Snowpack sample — Loveland Pass, Silver Plume, Colorado, USA (2/11/26, 12:00 PM MST)
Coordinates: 39.663, -105.886
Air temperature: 35 °F
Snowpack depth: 82 cm
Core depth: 40 cm
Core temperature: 23 °F
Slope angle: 13°, slope face: 12°
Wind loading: high
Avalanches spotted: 1
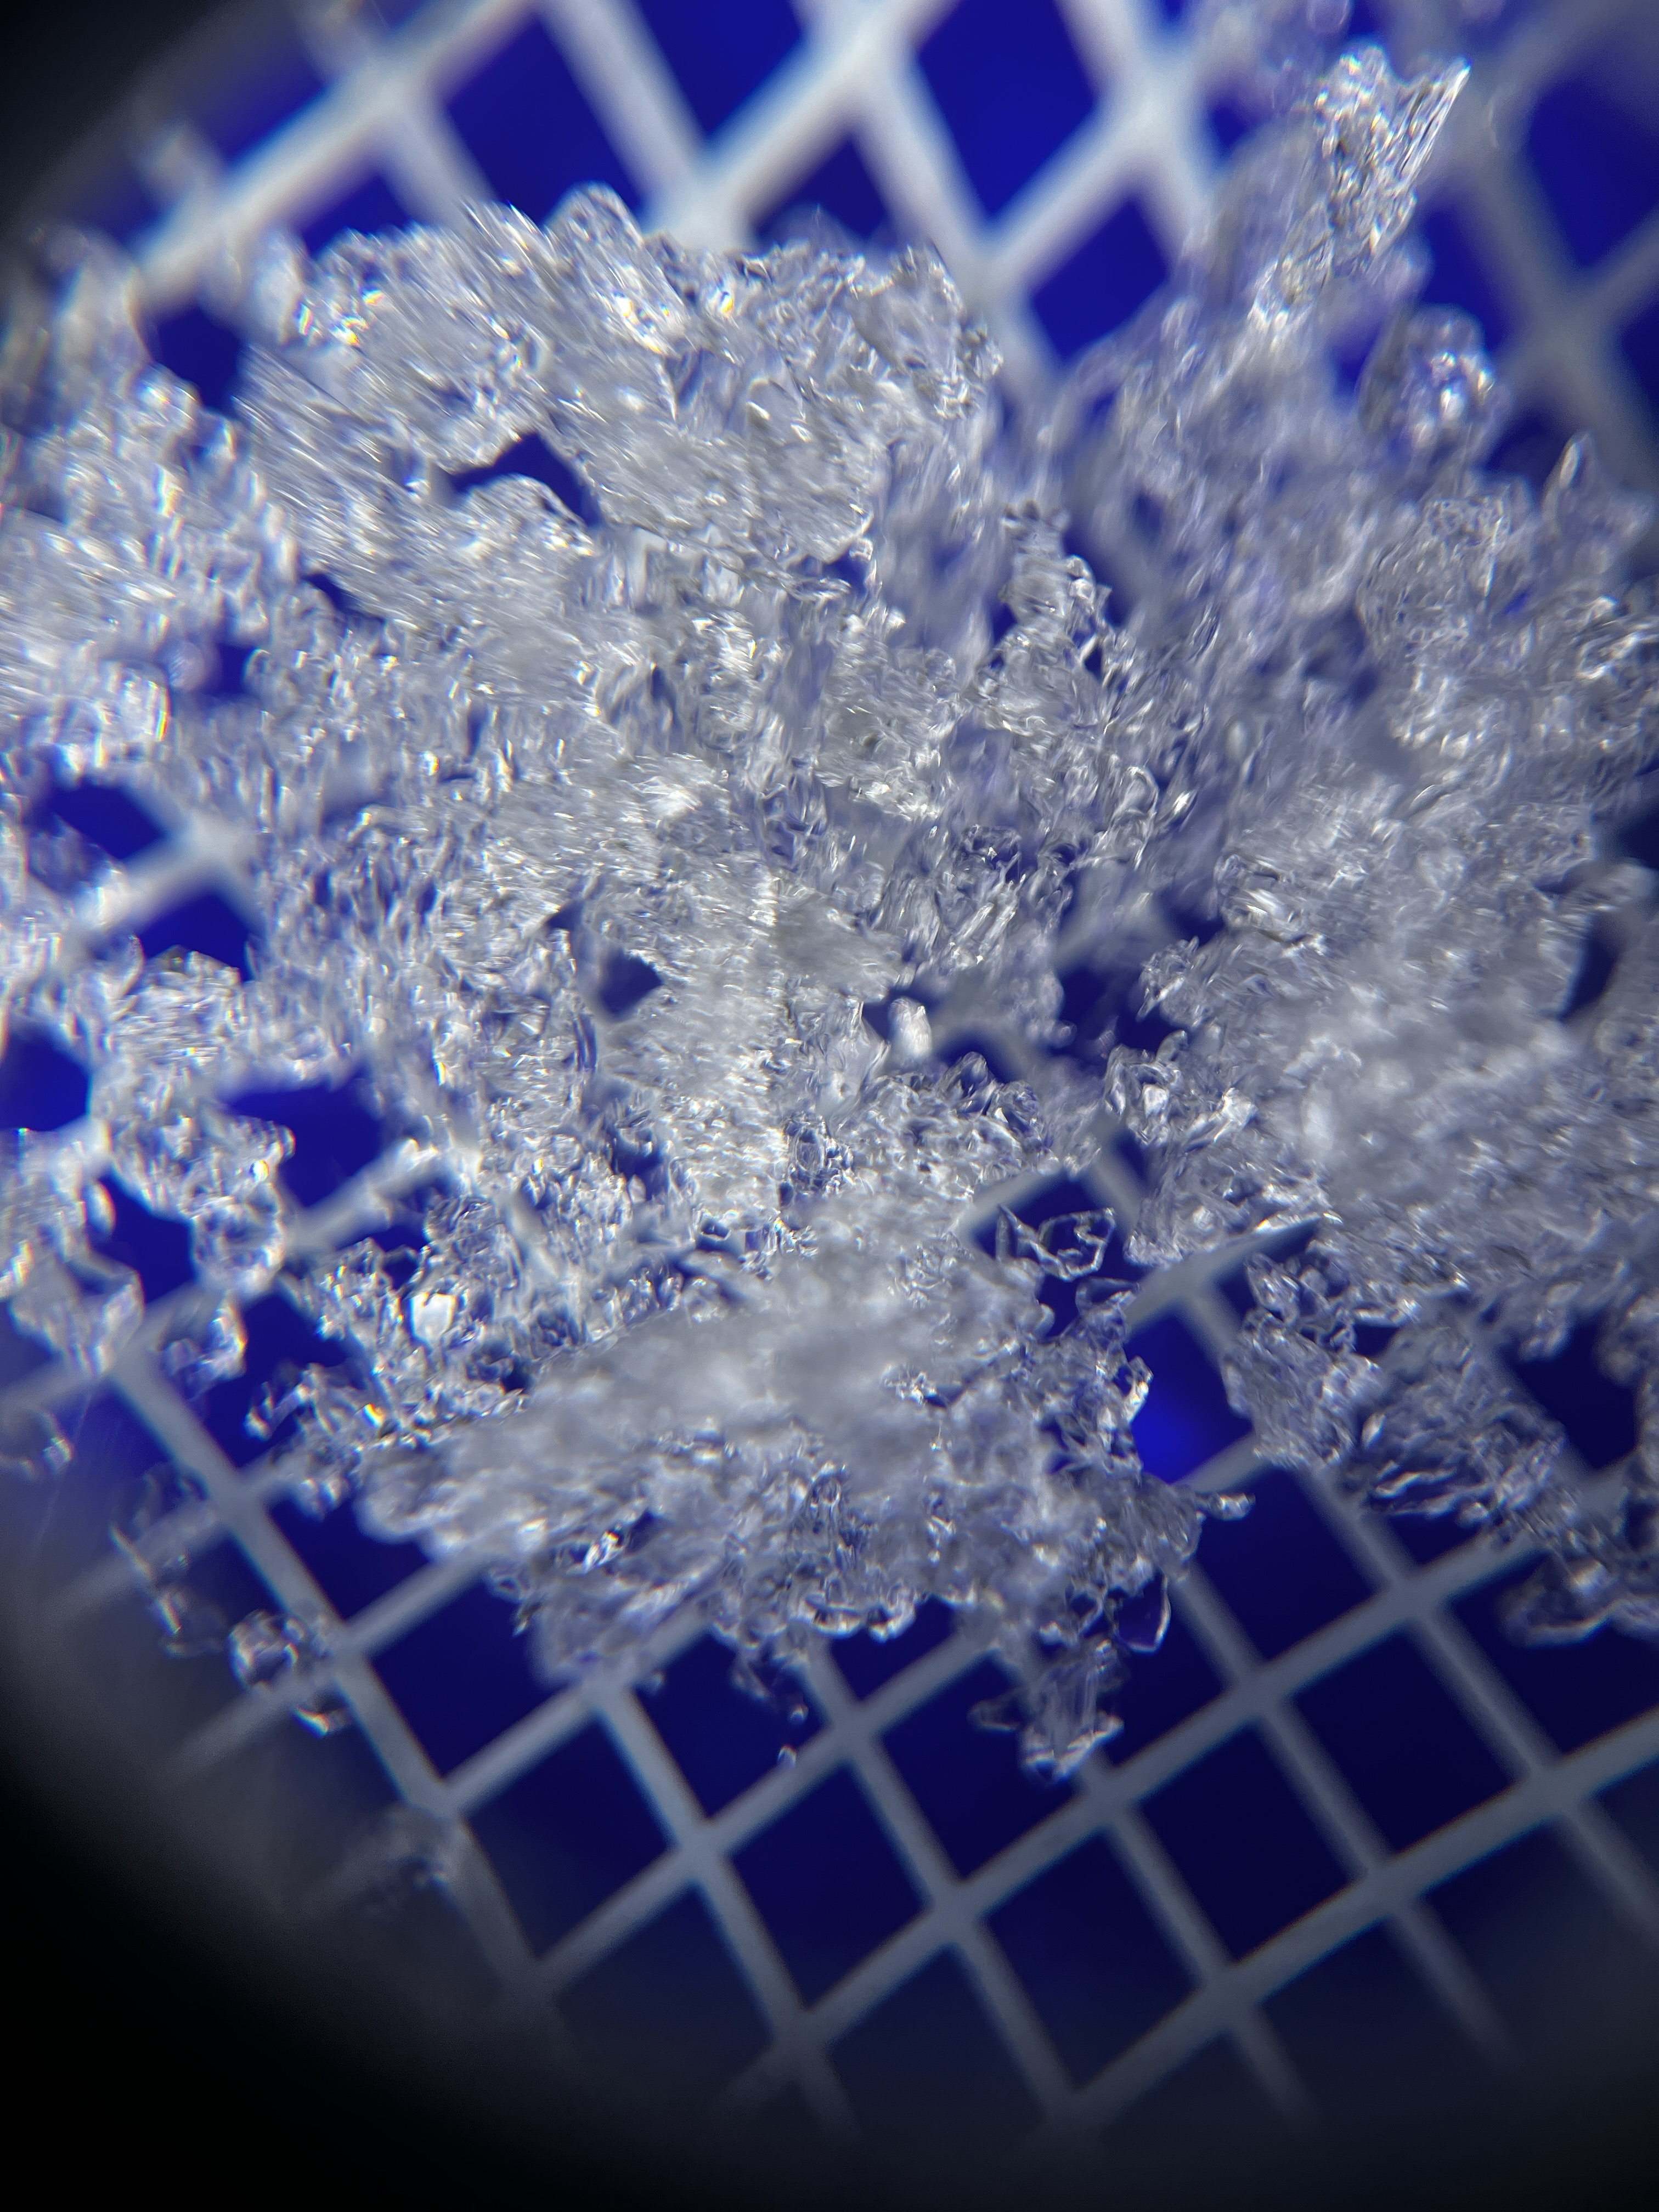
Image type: magnified_profile
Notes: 1 small avalanche spotted on the north side of the bowl, lots of wind loading